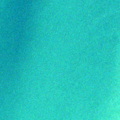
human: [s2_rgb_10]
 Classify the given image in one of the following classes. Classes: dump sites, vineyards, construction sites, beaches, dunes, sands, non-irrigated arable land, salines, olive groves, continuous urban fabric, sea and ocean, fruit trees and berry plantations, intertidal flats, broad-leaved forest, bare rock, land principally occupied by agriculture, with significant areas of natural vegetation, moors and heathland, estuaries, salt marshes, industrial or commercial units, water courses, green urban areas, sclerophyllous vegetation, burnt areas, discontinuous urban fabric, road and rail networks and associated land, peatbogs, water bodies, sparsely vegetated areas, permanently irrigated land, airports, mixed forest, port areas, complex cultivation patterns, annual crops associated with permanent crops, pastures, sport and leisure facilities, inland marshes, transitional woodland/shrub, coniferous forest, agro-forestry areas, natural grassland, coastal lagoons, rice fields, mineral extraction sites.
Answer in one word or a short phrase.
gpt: sea and ocean